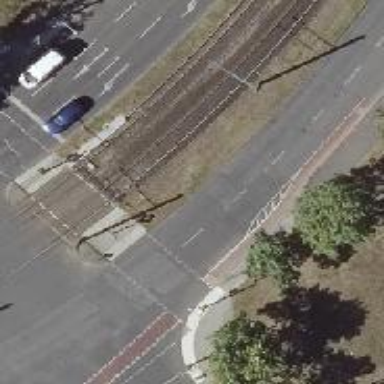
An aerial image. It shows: Secondary road with asphalt surface and lane markings.